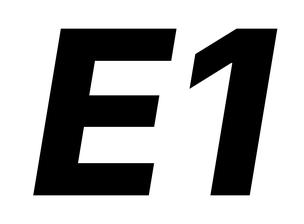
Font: Inter-Italic_ExtraBold_Italic